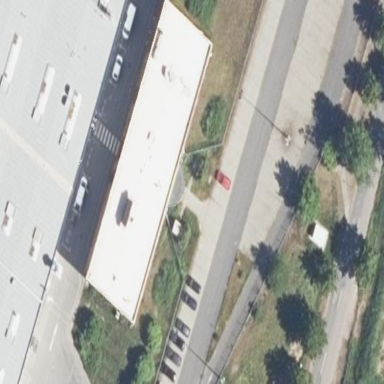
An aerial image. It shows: Office building.